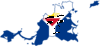
Label: 5_Twinkjak